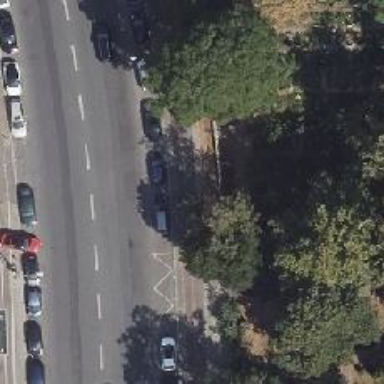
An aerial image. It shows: Sidewalk along the footway.